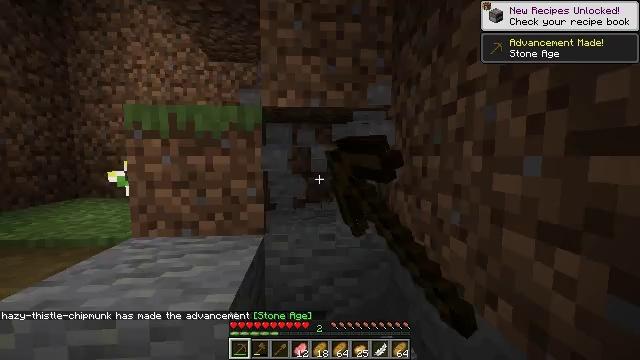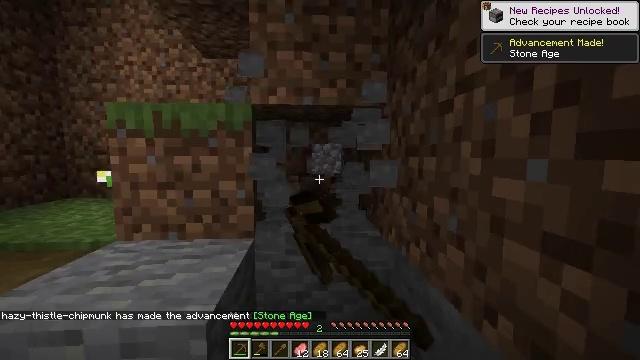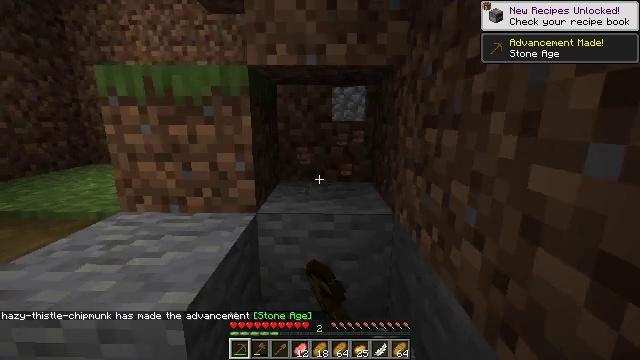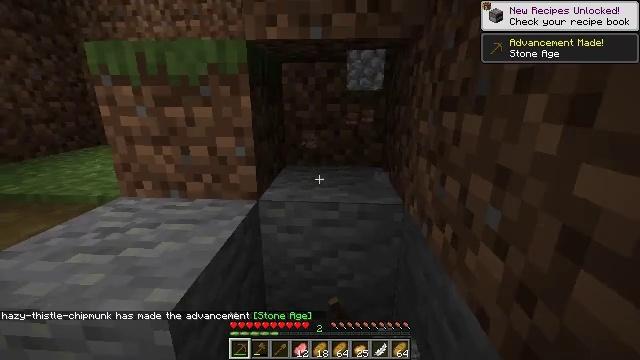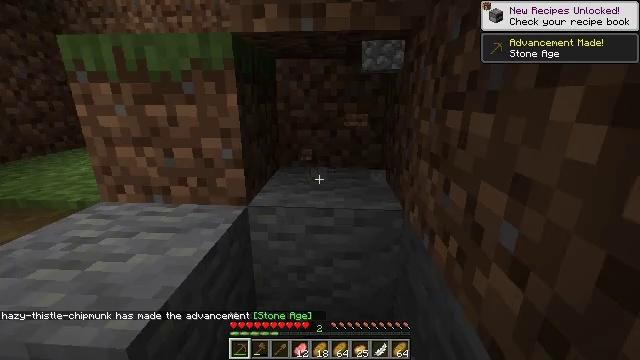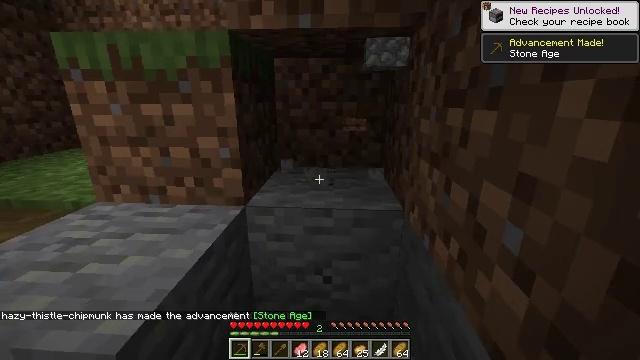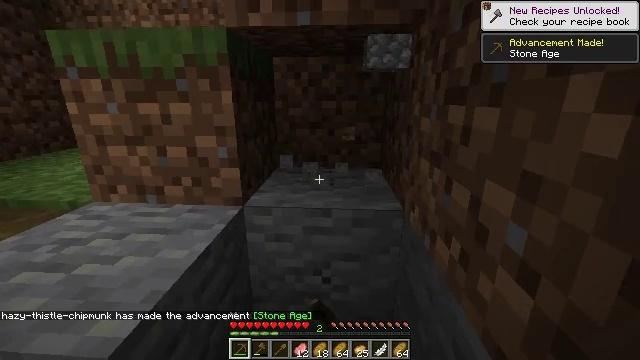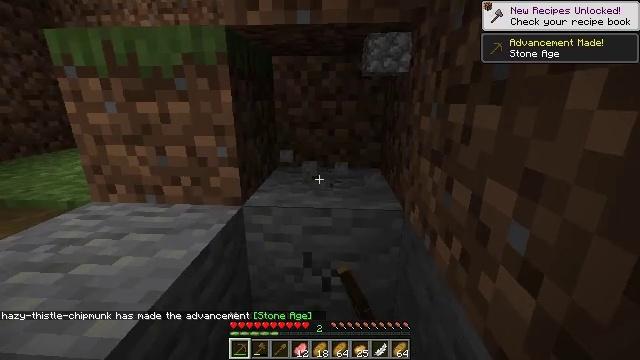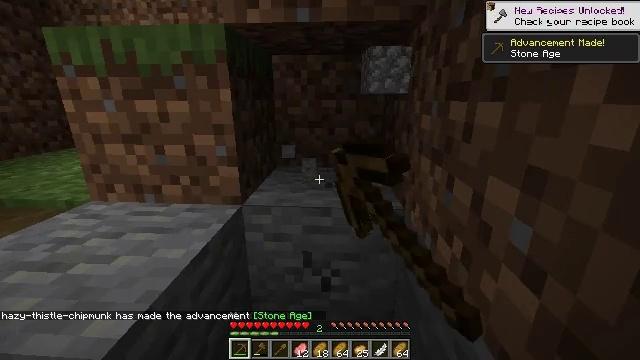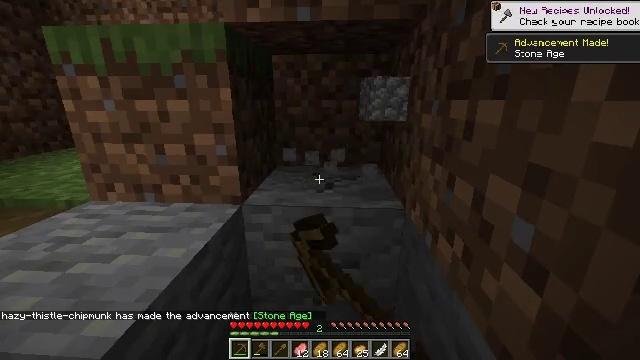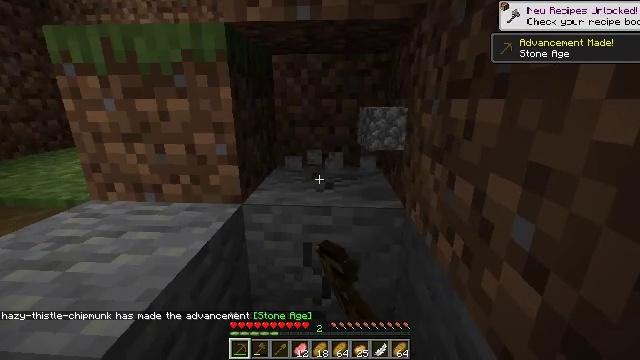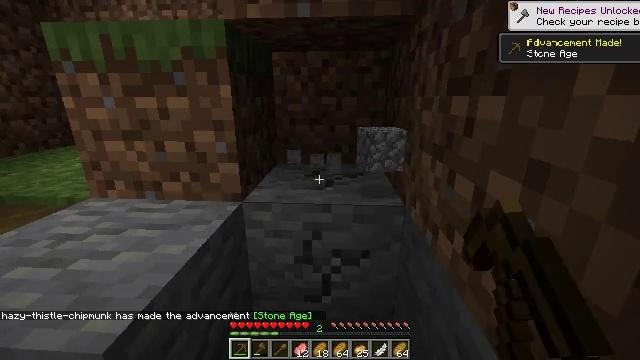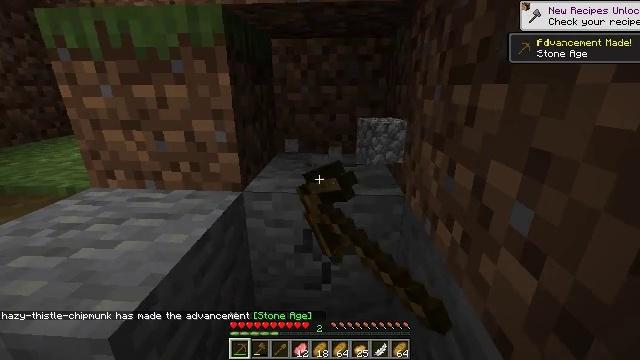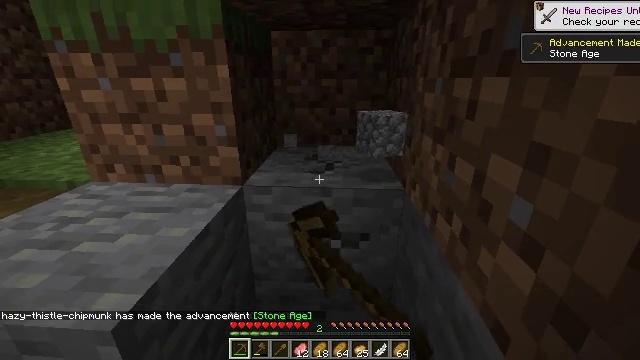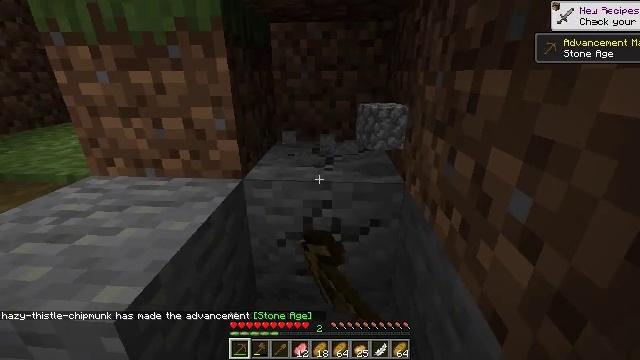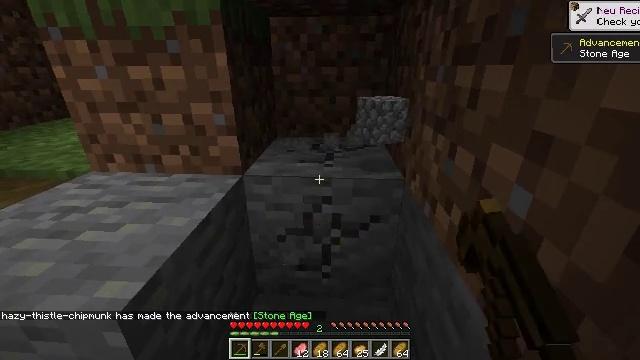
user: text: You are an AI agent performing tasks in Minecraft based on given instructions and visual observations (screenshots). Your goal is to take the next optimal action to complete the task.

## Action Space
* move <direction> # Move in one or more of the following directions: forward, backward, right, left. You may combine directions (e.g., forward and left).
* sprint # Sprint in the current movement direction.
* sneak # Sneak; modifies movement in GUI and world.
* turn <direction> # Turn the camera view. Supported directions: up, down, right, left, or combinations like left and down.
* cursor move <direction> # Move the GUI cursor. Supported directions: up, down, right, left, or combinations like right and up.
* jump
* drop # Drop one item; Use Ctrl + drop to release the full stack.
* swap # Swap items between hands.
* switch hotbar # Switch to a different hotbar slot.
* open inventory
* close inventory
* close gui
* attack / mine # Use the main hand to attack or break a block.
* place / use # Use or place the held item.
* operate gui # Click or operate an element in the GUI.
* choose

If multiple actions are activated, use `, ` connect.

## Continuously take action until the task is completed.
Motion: motion action
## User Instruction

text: Extract andesite from a cave or mountain.
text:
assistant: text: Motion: move forward and move right, attack / mine
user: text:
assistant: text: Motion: move forward, turn left and down, attack / mine
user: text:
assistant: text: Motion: turn left and down, attack / mine
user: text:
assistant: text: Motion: attack / mine
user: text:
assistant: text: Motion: attack / mine
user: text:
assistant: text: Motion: attack / mine
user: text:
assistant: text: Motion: attack / mine
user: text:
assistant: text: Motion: attack / mine
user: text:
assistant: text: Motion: attack / mine
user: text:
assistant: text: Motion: attack / mine
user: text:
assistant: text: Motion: attack / mine
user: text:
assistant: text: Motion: turn down, attack / mine
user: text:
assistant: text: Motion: turn down, attack / mine
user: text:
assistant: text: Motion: turn down, attack / mine
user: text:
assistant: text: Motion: attack / mine
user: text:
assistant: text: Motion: attack / mine
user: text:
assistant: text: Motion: attack / mine
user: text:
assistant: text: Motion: attack / mine
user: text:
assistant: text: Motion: attack / mine
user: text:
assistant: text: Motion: attack / mine
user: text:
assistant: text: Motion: attack / mine
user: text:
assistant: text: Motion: attack / mine
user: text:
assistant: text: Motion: attack / mine
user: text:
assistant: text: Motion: turn down, attack / mine
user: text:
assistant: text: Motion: attack / mine
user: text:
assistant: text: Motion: attack / mine
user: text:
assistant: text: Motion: attack / mine
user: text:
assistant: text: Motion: attack / mine
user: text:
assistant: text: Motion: attack / mine
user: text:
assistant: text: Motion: attack / mine